Question: I have created a field which is able to support for "multiple value" . In the Lotus Notes view, I have enabled an option "Show multiple values as separate entries" in order to show separate entry of the each value. Noticed that the Lotus Notes view is unable to show all the values in separate entries. Do you have any ideal?
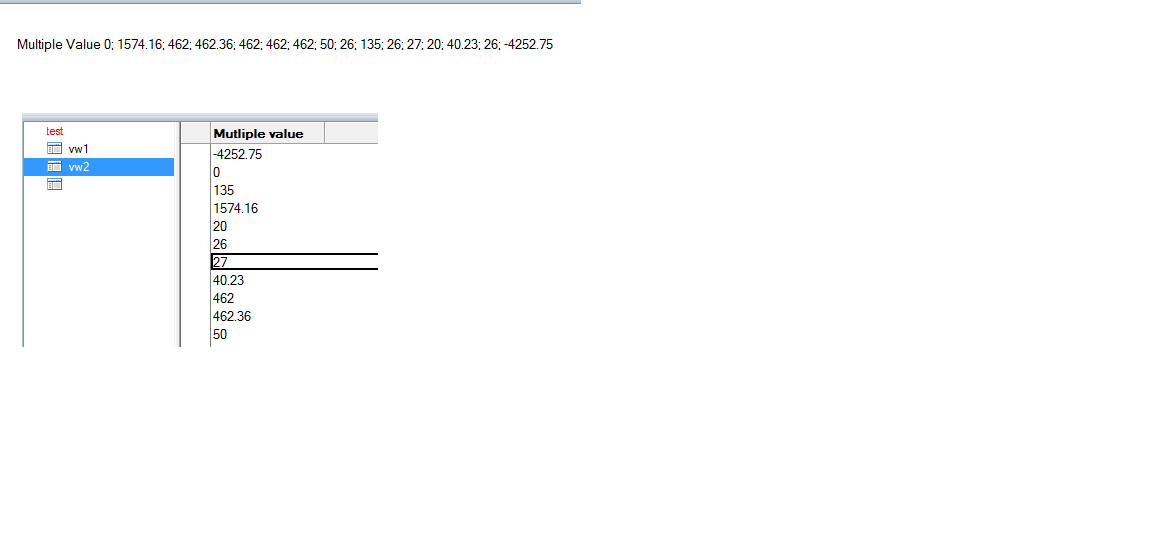
Answer: Option "Show multiple values as separate entries" shows only values in column.
Some of your values are several times in your list like "26" and "462". They show up in column only one time. Think of this option like a categorized column. Multiple identical values are connected to one.
If you really need to show all values then here is a workaround:
Create a second column right after your column with the formula
'''
@Transform(list; ""; @Random)
'''
This will create a unique random value for every entry in your list.

Hide the second column. Your original column will show values now.